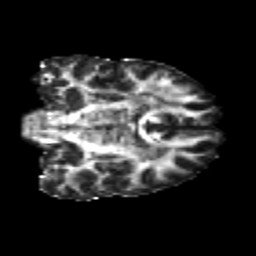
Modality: FA
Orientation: coronal
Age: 23
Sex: male
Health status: healthy
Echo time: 0.074 s